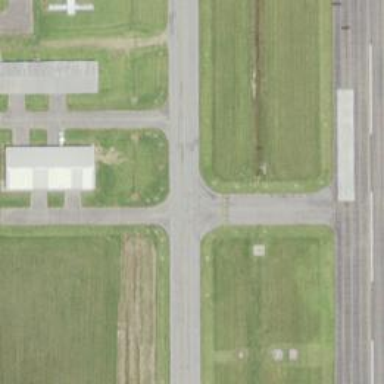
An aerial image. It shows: Image of taxiway at airport.